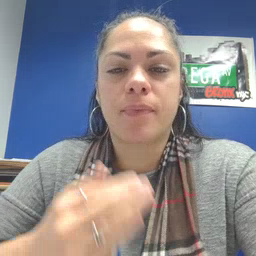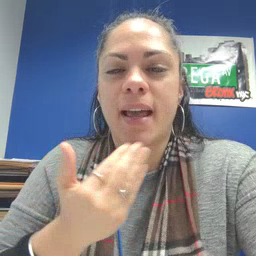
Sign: napkin